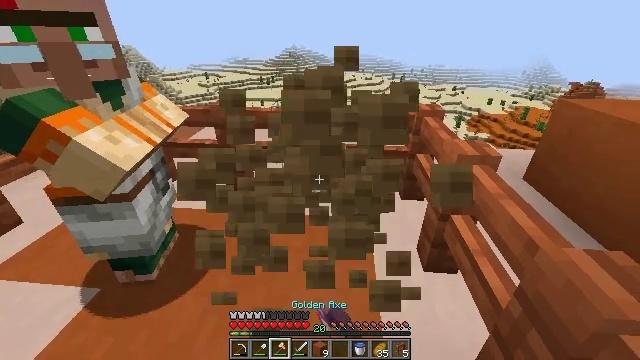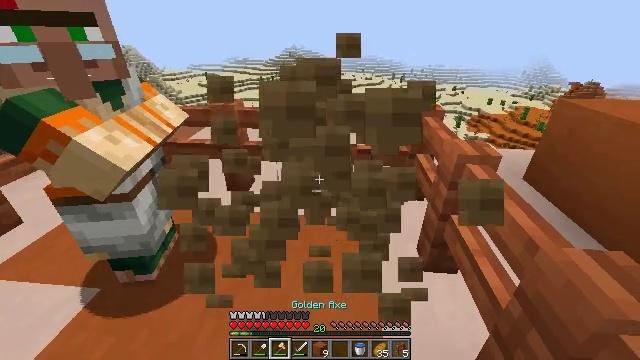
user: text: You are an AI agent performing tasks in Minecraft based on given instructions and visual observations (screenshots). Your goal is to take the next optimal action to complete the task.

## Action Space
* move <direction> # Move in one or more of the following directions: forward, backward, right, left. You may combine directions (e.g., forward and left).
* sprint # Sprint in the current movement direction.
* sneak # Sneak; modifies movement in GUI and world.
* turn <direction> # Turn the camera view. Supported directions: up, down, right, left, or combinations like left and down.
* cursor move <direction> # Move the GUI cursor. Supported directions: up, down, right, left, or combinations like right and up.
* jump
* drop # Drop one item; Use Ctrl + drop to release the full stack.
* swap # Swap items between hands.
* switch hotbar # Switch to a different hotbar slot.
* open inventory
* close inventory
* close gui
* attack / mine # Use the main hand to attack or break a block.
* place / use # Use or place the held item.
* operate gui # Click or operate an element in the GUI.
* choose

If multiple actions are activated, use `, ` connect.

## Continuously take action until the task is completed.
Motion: motion action
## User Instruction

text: Mine the lectern.
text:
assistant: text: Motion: attack / mine
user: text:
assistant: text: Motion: attack / mine